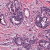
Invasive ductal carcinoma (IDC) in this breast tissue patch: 1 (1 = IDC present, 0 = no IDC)